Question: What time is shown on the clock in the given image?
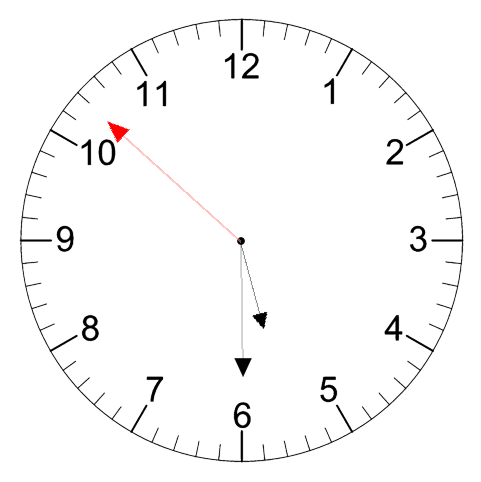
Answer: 05:29:52